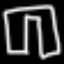
Label: pants